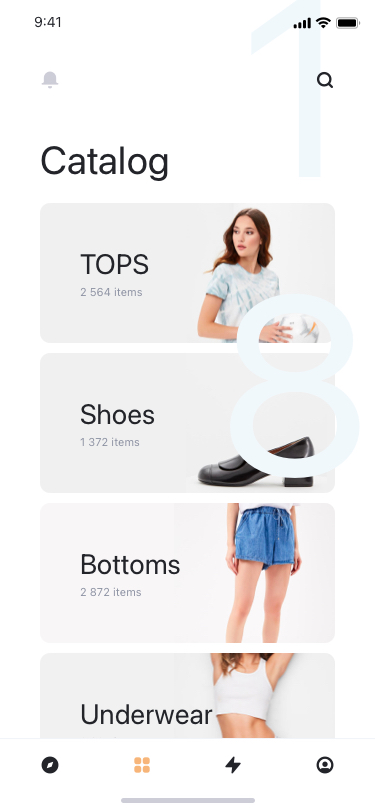
Text in this UI design:
3 987 items
Underwear
2 872 items
Bottoms
1 372 items
Shoes
2 564 items
TOPS
Catalog